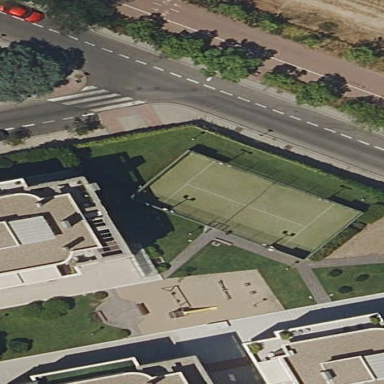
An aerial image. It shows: Tennis court on pitch.